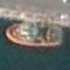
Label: civil